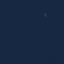
Land use / land cover: SeaLake